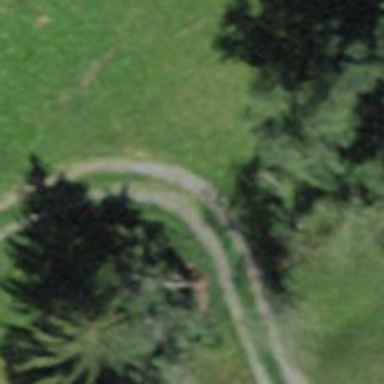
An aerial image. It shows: Track with grade 2 tracktype.